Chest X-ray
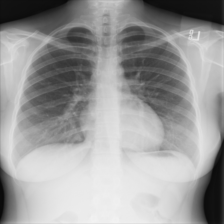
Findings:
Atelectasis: negative
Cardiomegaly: negative
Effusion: negative
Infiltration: negative
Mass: negative
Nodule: negative
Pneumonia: negative
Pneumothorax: negative
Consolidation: negative
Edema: negative
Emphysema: negative
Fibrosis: negative
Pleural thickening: negative
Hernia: negative